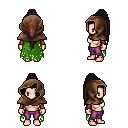
a pixel art fantasy rpg character, female body template, human, light skin, green tattered cape, magenta pants, raven extra-long topknot hairstyle, cloth hood, cloth bracers, four views (front, back, left, right), 2x2 character sprite sheet, small pixel art, hard edges, no anti-aliasing